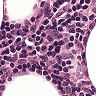
Metastatic tissue present: no